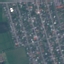
Land use / land cover: Residential